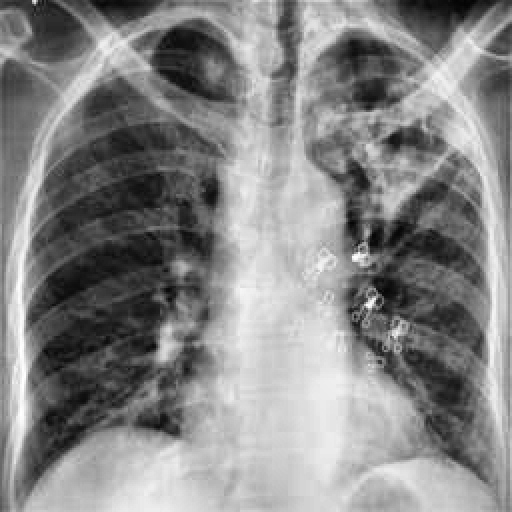
Finding: TUBERCULOSIS